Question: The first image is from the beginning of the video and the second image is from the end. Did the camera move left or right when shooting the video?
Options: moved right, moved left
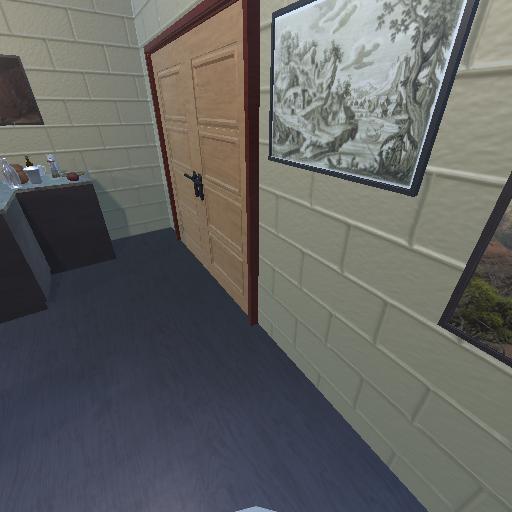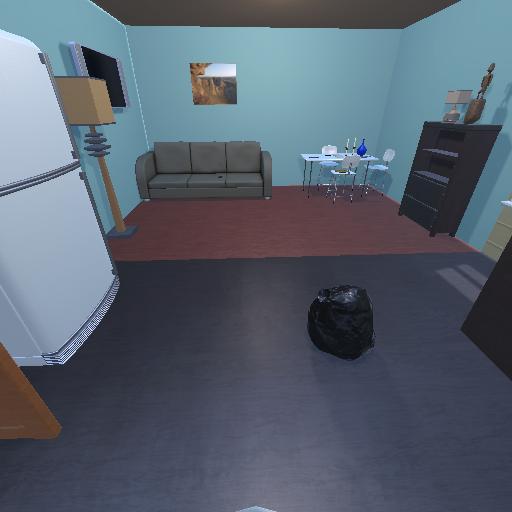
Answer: moved right